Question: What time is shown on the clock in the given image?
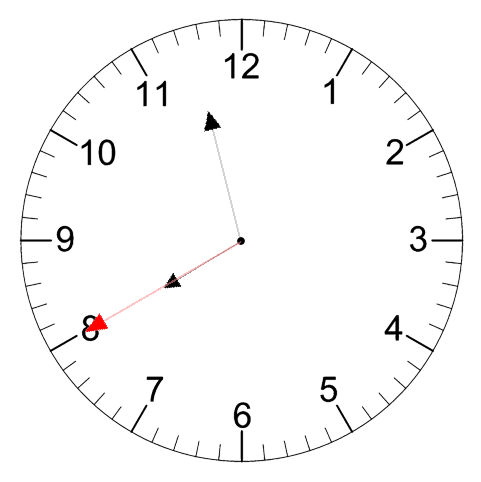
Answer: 07:57:40